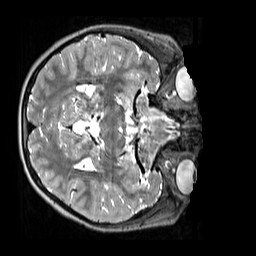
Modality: T2w
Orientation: axial
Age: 10
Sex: male
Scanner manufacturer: siemens
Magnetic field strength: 3 T
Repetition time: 3.2 s
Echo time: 0.408 s